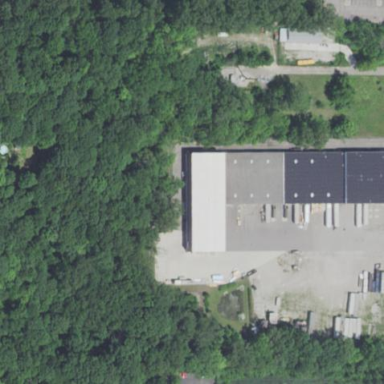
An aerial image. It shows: Commercial building.